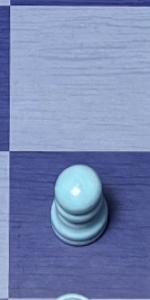
Label: Pawn_White